Interaction volume radius: 10 \u00c5
Interaction volume height: 35 \u00c5
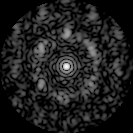
Disorder parameter: 0.6924